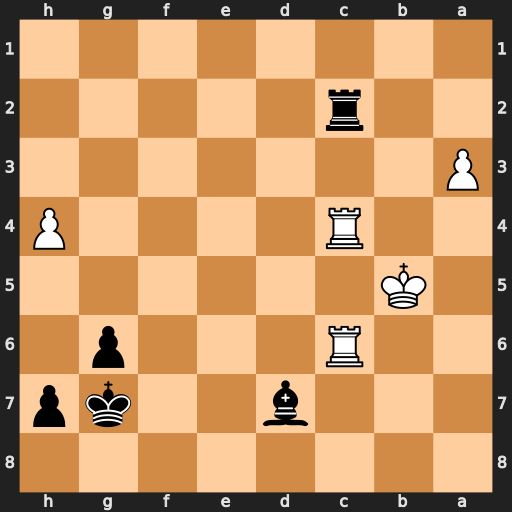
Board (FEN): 8/3b2kp/2R3p1/1K6/2R4P/P7/2r5/8
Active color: b
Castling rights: -
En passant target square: -
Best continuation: Rxc4 Kxc4 Bxc6